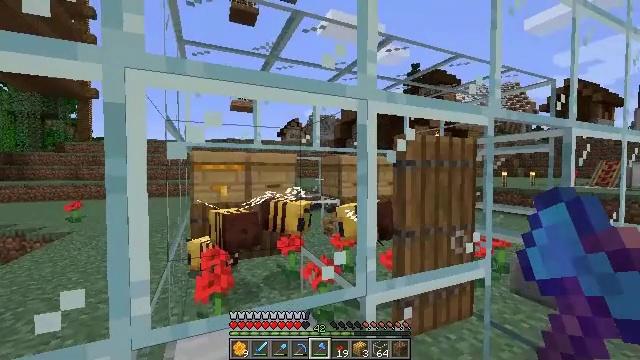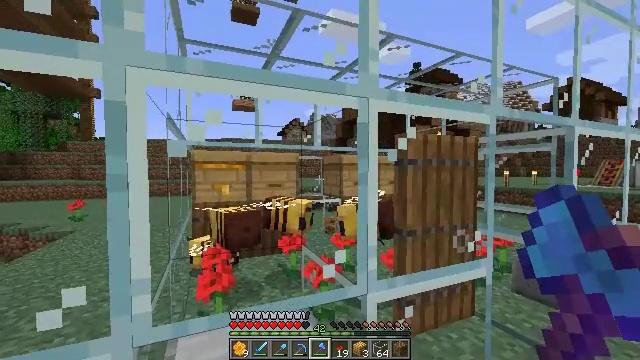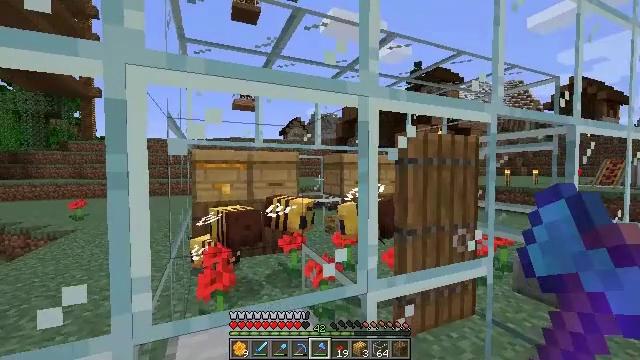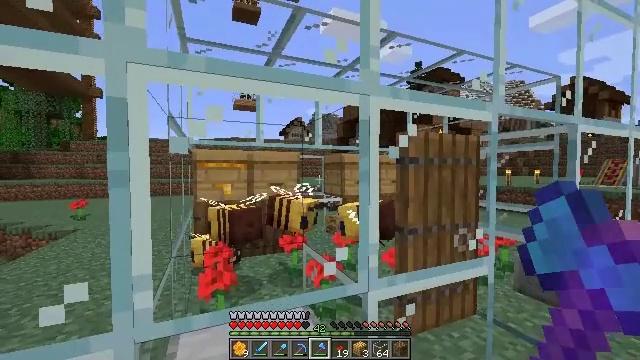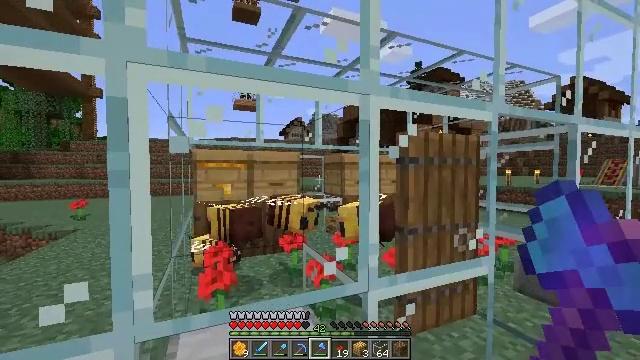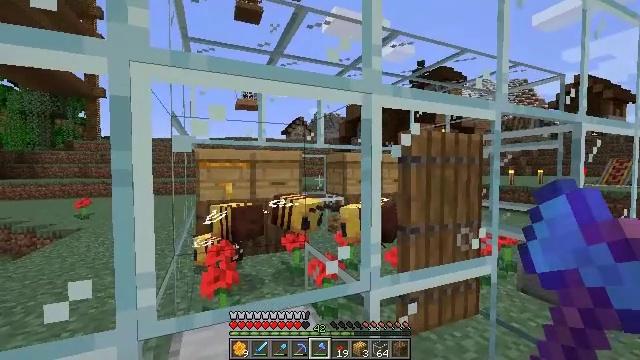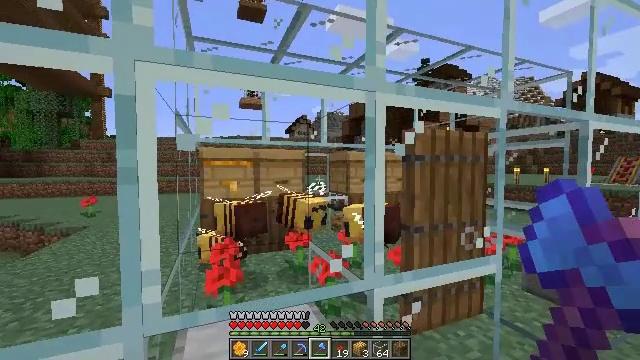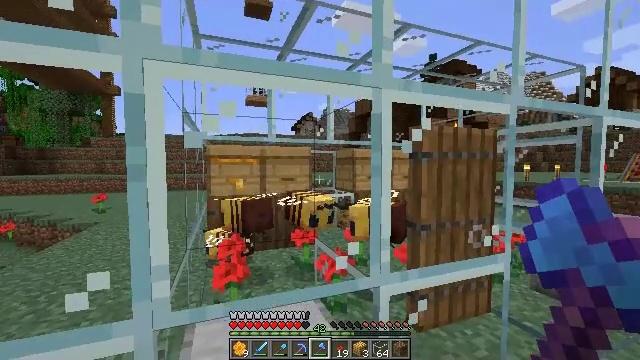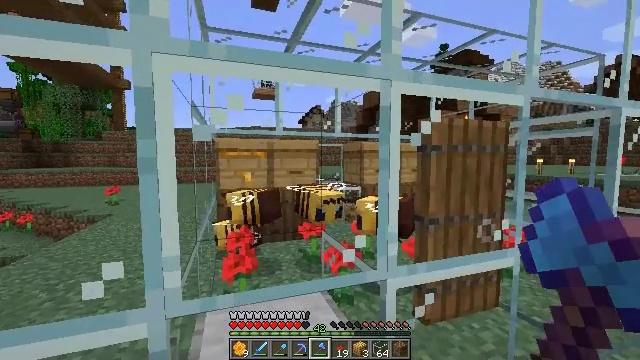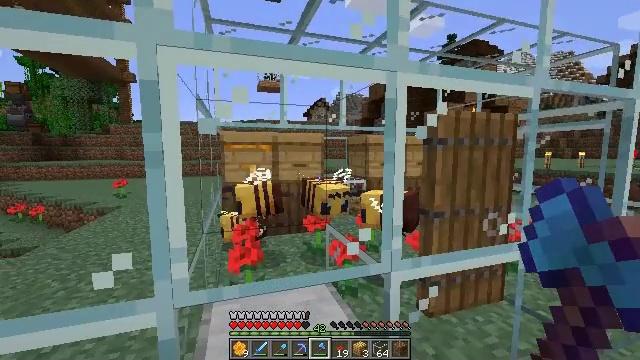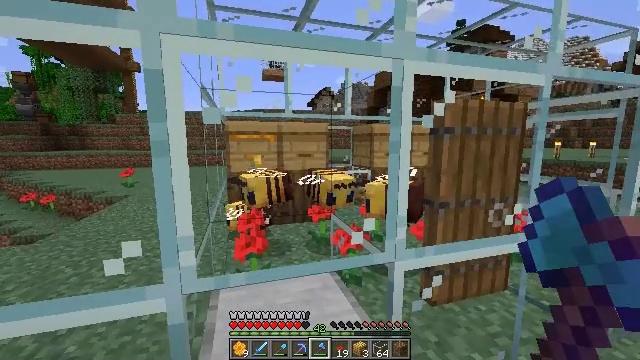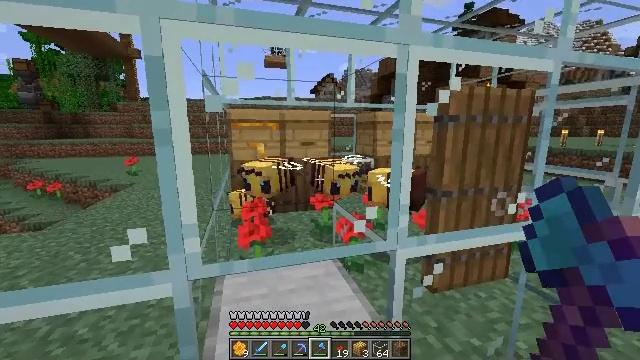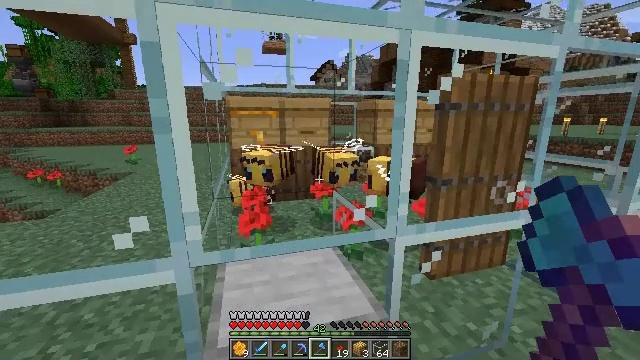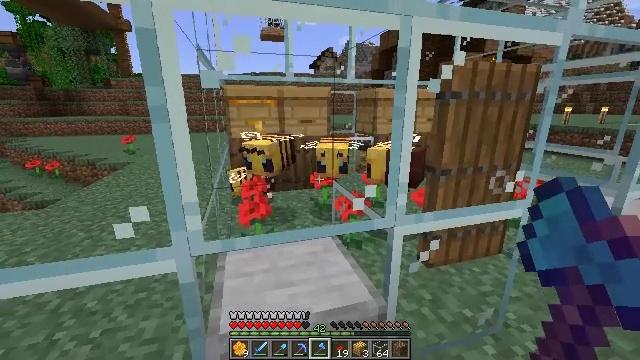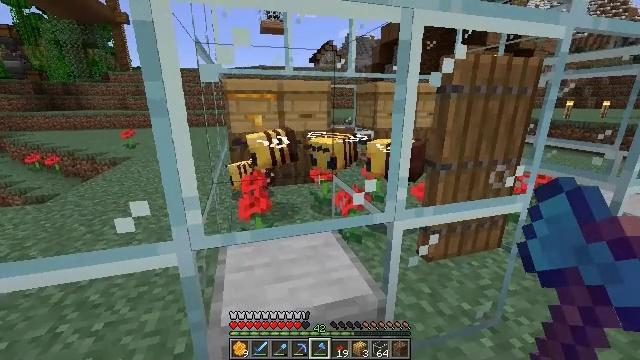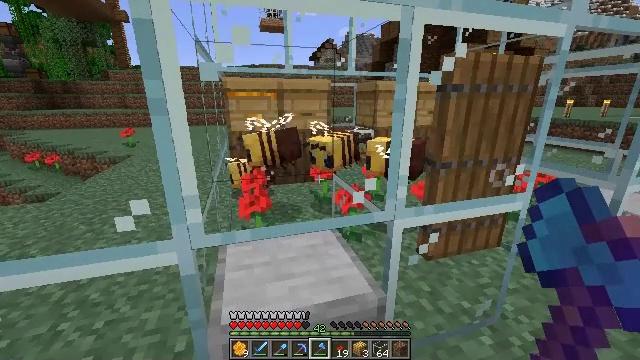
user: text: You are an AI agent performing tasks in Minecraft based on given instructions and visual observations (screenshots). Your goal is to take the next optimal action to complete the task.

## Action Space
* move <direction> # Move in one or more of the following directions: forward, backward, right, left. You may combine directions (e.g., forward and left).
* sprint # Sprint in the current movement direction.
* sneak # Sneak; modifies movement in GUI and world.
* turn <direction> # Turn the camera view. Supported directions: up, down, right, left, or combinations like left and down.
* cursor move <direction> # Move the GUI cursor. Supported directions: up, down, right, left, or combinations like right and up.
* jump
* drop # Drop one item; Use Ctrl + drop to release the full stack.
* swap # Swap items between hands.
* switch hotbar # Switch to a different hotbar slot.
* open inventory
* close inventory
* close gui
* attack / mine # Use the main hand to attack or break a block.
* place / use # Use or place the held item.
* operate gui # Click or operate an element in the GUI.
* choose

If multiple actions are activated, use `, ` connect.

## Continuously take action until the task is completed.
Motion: motion action
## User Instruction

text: Collect the poppy by clicking on it.
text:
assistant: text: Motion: attack / mine
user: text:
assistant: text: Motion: attack / mine
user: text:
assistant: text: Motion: attack / mine
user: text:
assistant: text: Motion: attack / mine
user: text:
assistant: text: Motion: attack / mine
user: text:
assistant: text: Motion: attack / mine
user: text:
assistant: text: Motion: turn left, attack / mine
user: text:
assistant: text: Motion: turn left and down, attack / mine
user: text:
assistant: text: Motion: turn left and down, attack / mine
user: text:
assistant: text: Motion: turn left and down, attack / mine
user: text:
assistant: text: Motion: turn down, attack / mine
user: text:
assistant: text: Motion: turn down, attack / mine
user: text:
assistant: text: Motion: turn down, attack / mine
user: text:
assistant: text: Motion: turn down, attack / mine
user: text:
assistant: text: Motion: attack / mine
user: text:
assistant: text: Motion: attack / mine
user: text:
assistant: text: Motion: attack / mine
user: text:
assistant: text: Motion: attack / mine
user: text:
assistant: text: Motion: attack / mine
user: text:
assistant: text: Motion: attack / mine
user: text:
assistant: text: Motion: attack / mine
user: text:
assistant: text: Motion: attack / mine
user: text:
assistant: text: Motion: attack / mine
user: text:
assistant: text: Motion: attack / mine
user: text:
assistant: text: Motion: attack / mine
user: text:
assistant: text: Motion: attack / mine
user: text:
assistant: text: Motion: attack / mine
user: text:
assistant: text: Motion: attack / mine
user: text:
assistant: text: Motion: attack / mine
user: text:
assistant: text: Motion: attack / mine